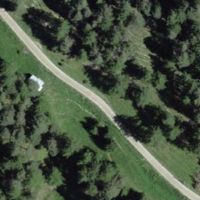
EUNIS habitat code: 44
Species observed at this site:
Chamaenerion angustifolium
Dactylorhiza maculata
Lotus corniculatus
Pinguicula vulgaris
Bromus erectus
Papilio machaon
Centaurea scabiosa
Colchicum autumnale
Hesperis matronalis